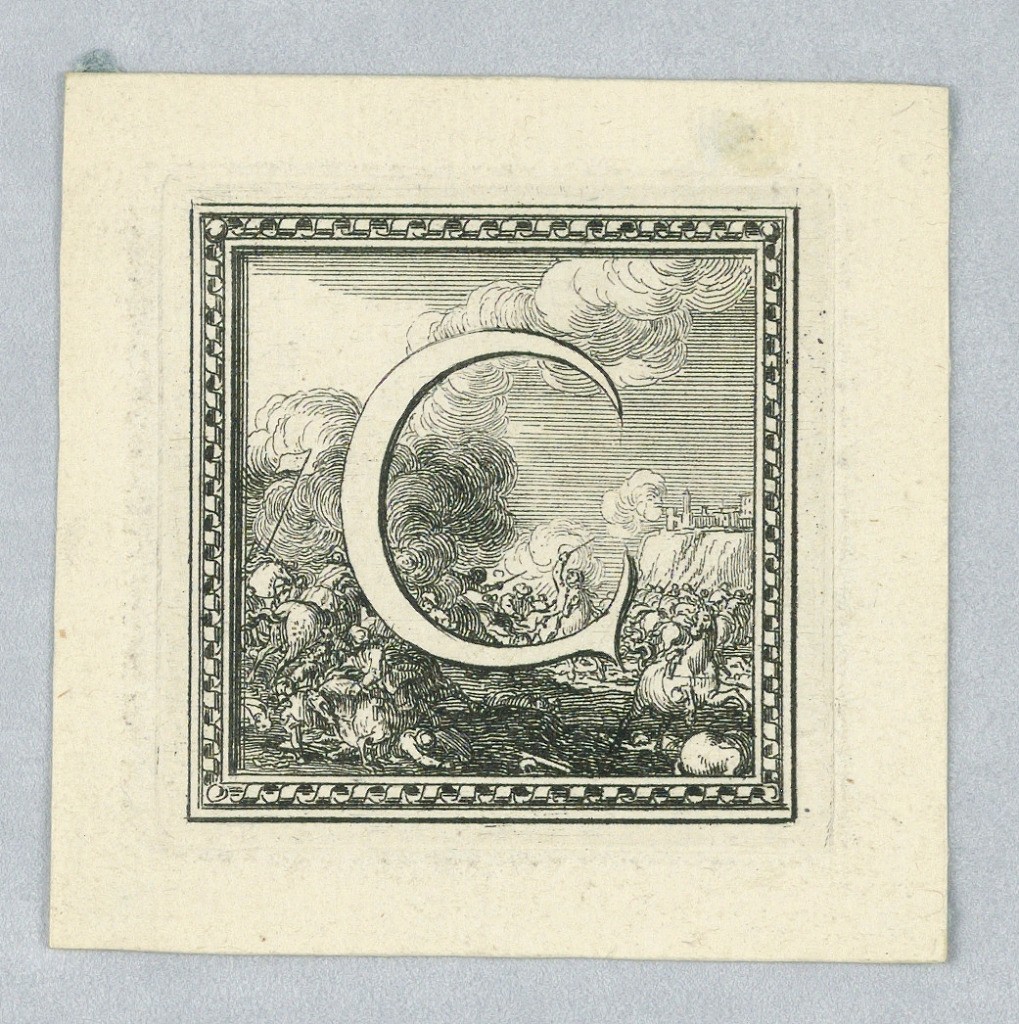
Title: Figural Letter, Capital C from a story of Louis XIV of France
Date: ca. 1700
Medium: Etching with engraving on paper
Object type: Print
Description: Shown against a battle of horsemen. Moulded frame.